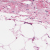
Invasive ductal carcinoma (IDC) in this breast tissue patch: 0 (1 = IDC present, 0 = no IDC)